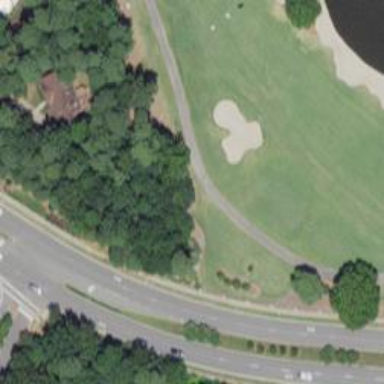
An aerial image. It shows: Asphalt path that serves as road and golf path.